Field crop: tomato
Growth stage: 2
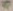
Species: solanum